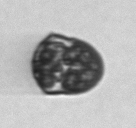
Label: Mesodinium